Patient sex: M
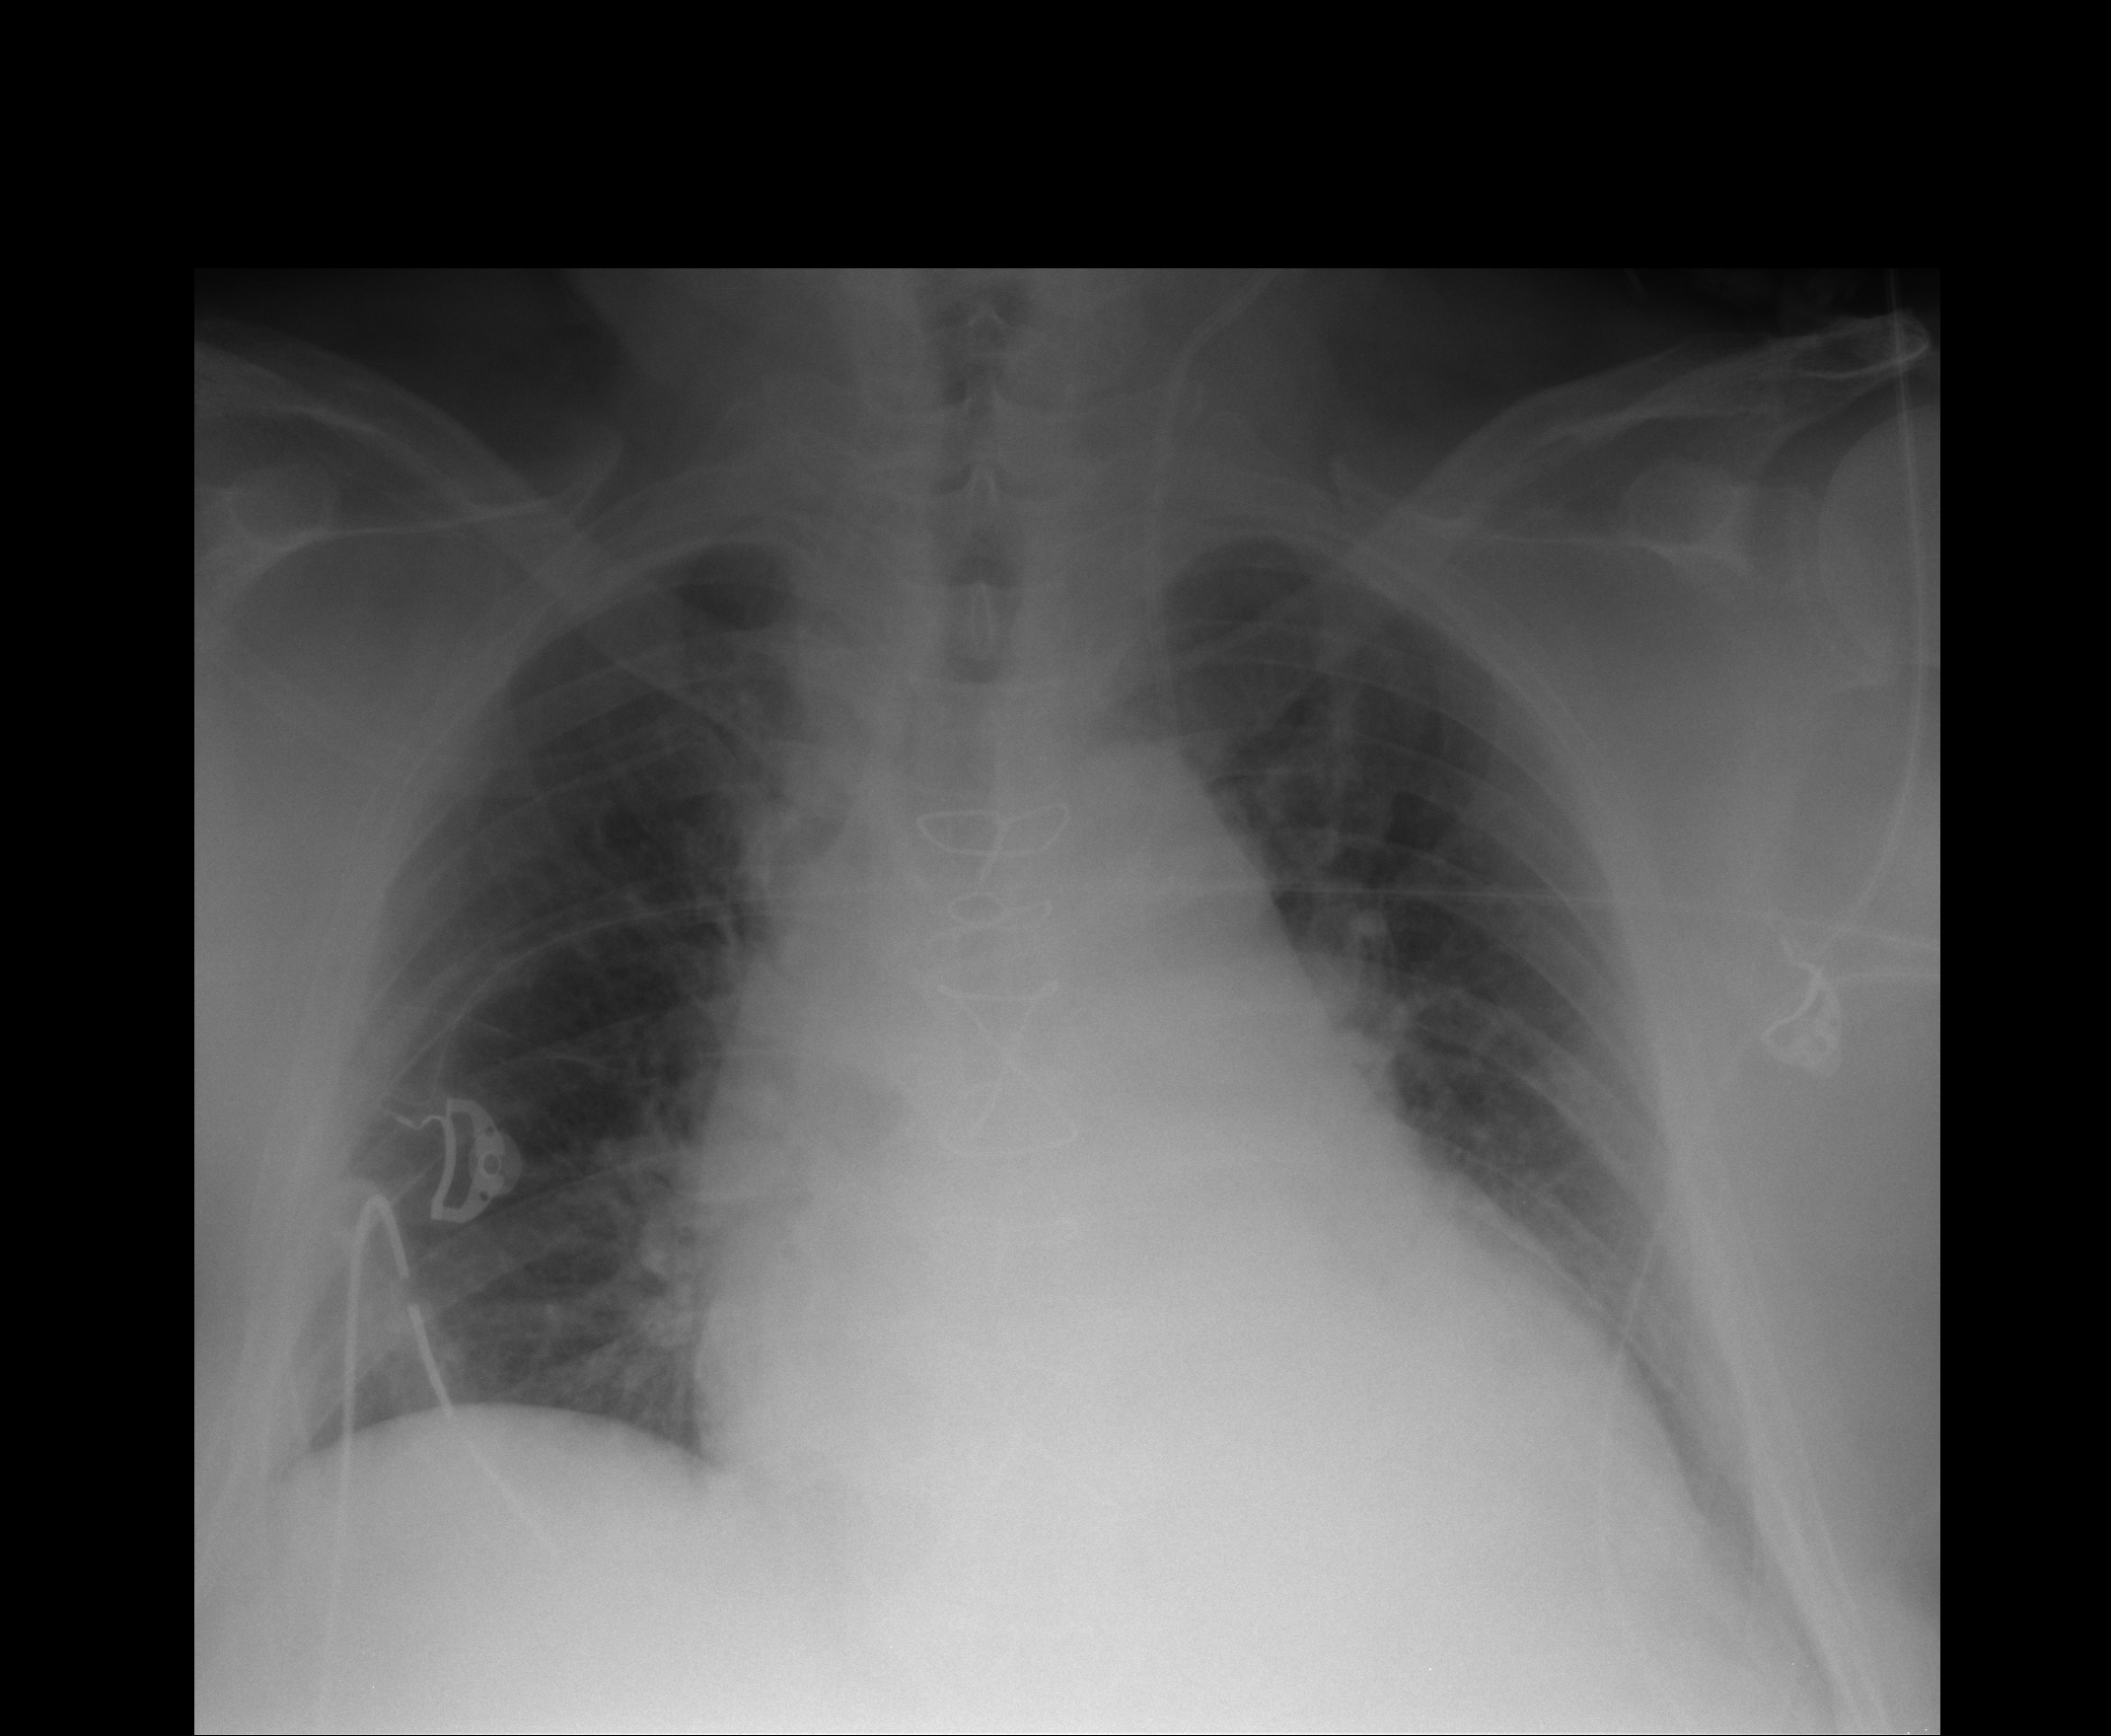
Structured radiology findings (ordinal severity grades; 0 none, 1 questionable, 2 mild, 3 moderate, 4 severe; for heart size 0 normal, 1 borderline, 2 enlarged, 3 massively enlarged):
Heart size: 2
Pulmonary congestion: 2
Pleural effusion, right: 0
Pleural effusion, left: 0
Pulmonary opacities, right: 1
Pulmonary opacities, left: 1
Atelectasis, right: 2
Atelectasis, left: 2